Question:
Hi, i want to editing my wp-admin variable product in woocommerce, i want to insert (textbox) script into my plugin, does anyone know where the file is to change it?
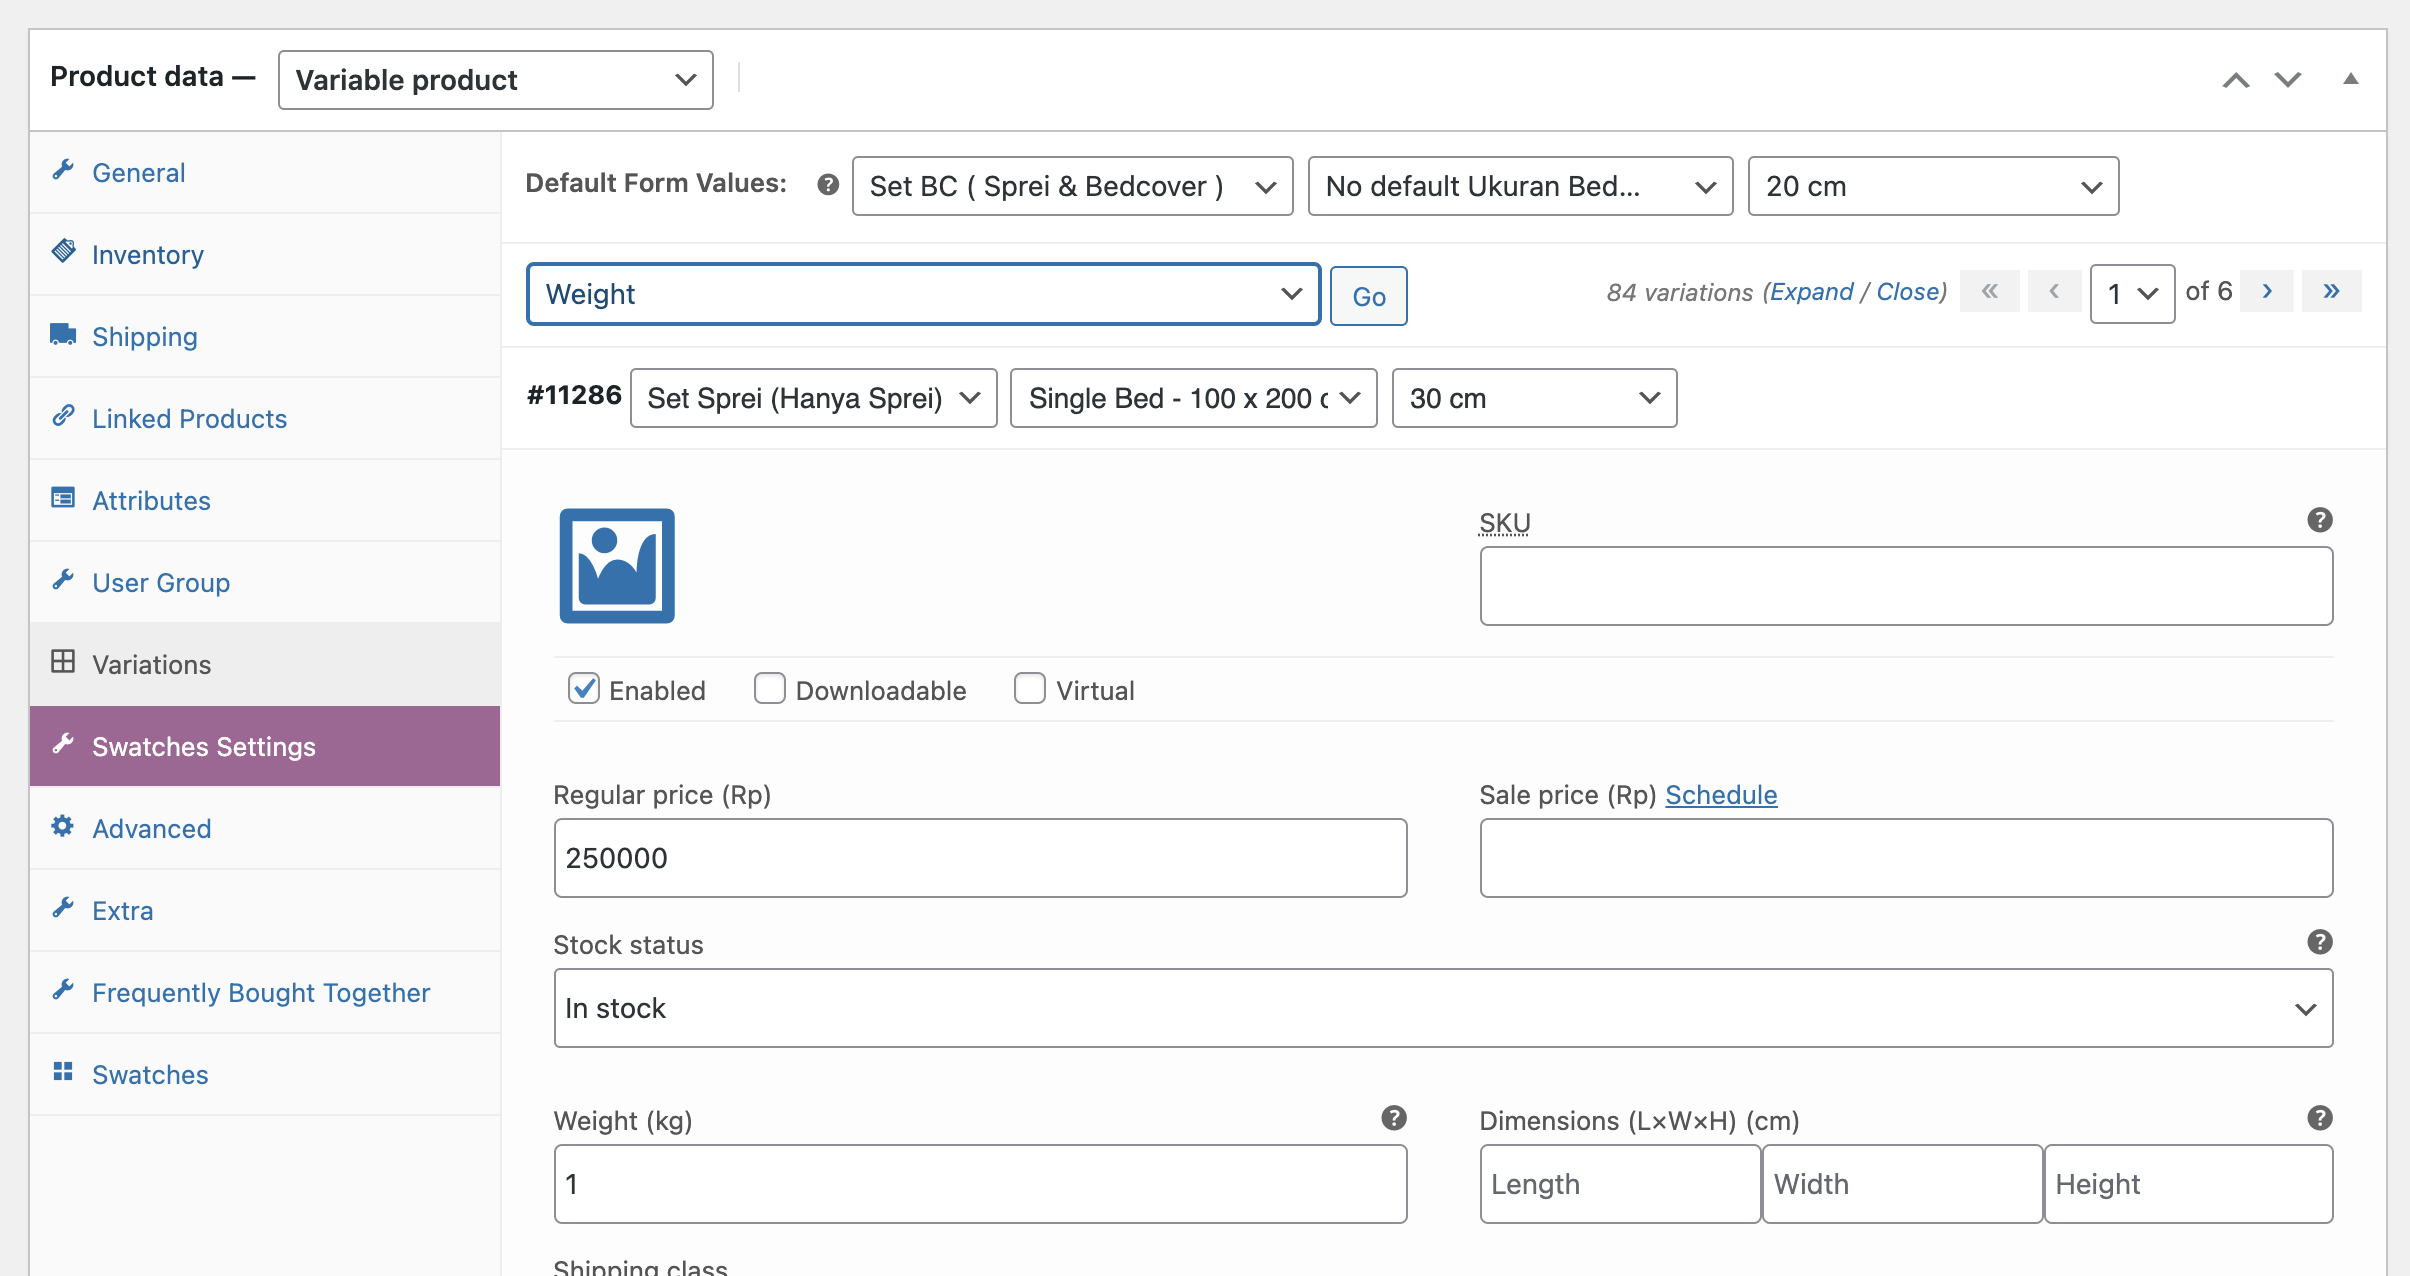
Answer: Do this to render field:
'''
function RenderFieldsAfterPrices($loop, $variation_data, $variation) {
woocommerce_wp_text_input([
'id' => 'my_weight[' . $loop . ']',
'class' => 'short',
'wrapper_class'=> 'variable-my_weight form-row form-row-first',
'label' => __( 'My weight', 'woocommerce' ),
'value' => get_post_meta( $variation->ID, 'my_weight', true ),
]);
}
add_action('woocommerce_variation_options_pricing', 'RenderFieldsAfterPrices', 10, 3);
'''
This part is for saving value:
'''
function SaveProductVariationFields($variation_id, $i = null) {
if ($i !== null) {
$MyWeight= $_POST['my_weight'][$i];
update_post_meta( $variation_id,'my_weight', $MyWeight);
}
}
add_action('woocommerce_save_product_variation', 'SaveProductVariationFields', 10, 2);
add_action('woocommerce_new_product_variation', 'SaveProductVariationFields', 10, 2);
'''
Note: play with 'class' and 'wrapper_class' to align new field, see documentation about woocommerce_wp_text_input().